Interaction volume radius: 10 \u00c5
Interaction volume height: 20 \u00c5
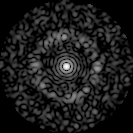
Disorder parameter: 0.8551